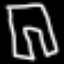
Label: pants